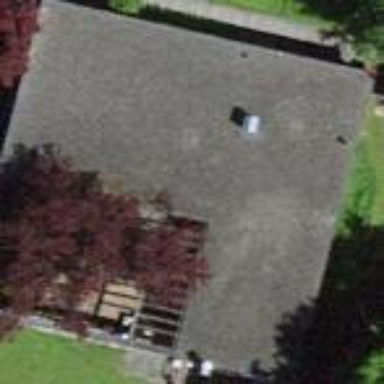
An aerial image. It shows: Detached building.